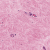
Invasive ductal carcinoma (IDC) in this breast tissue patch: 0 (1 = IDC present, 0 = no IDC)